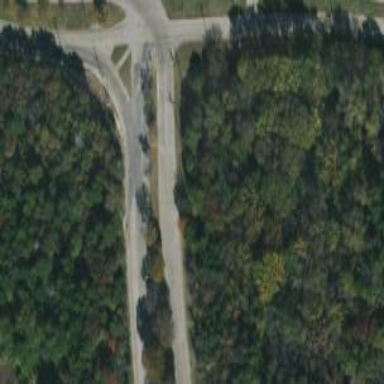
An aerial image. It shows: Secondary road.